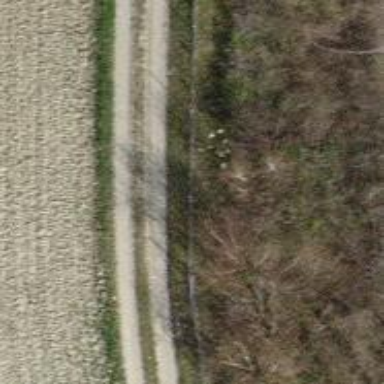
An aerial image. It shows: Track with grade 1 quality.